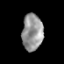
Tissue: prostate
Cell type: T cells
Senescence score: 0.3431
Nuclear area (px): 742
Mean DAPI intensity: 150.325